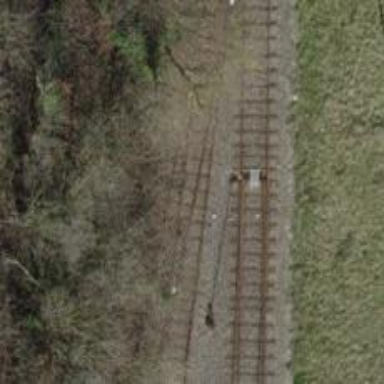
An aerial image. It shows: Single track railway in yard.